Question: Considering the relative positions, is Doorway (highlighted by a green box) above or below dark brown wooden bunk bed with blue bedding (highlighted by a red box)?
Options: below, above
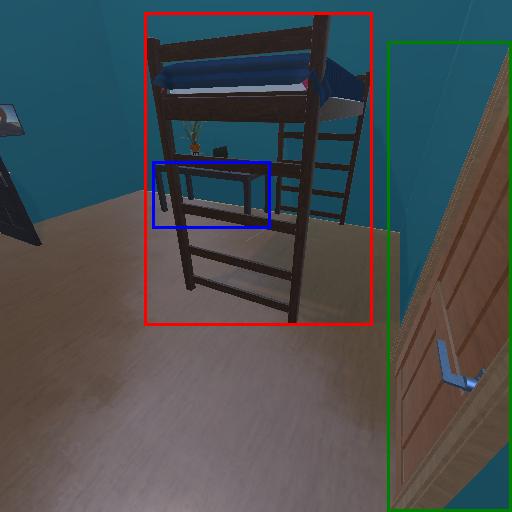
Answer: below